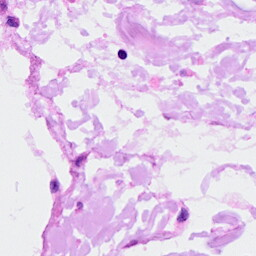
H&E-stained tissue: Ovarian